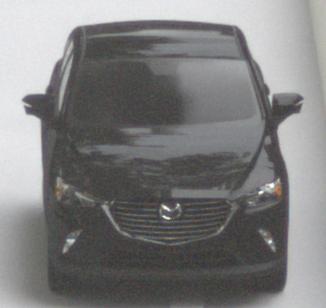
Make: Mazda
Model: CX-3 SKYACTIV-G 120
Detailed model: CX-3 (DK)
Model produced from: 2015/06
Model produced until: 2018/06
Doors: 5
Color: black
Road condition: dry road
Daytime: morning or afternoon
Contrast: low contrast